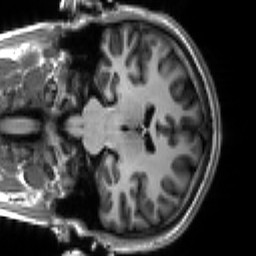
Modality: T1w
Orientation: coronal
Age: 19
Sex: male
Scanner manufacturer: siemens
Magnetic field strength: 3 T
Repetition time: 2.3 s
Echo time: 0.00266 s